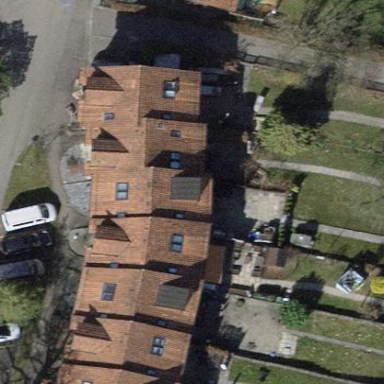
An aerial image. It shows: Terrace building.